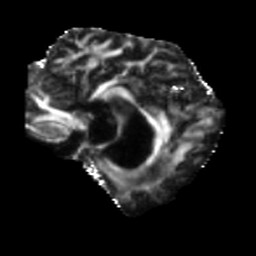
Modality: FA
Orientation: sagittal
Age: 65
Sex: female
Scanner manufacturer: siemens
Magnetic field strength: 3 T
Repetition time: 5.47 s
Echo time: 0.0854 s